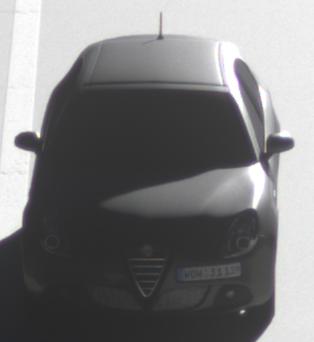
Make: Alfa Romeo
Model: Giulietta 1.4 TB 16V
Detailed model: Giulietta (940)
Model produced from: 2010/05
Model produced until: 2013/03
Doors: 5
Color: gray
Road condition: dry road
Daytime: sunrise or sunset
Contrast: high contrast